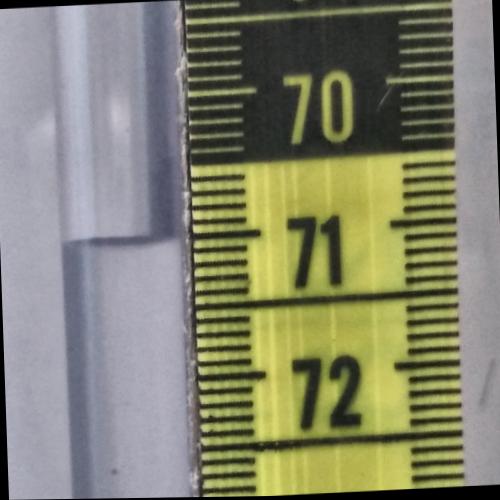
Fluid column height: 71.0 cm